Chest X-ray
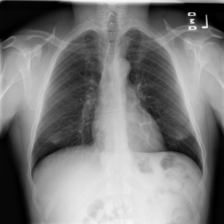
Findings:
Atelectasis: negative
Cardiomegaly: negative
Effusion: negative
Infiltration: negative
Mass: negative
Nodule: negative
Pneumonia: negative
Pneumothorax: negative
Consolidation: negative
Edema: negative
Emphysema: negative
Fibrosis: negative
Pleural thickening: negative
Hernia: negative